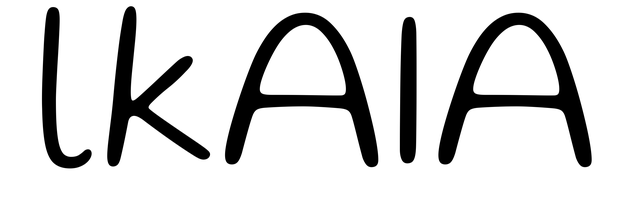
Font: Gluten_ExtraLight